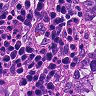
Metastatic tissue present: yes